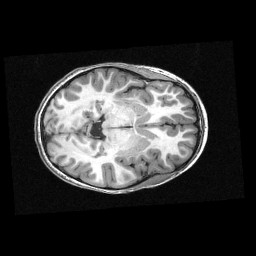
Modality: T1w
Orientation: axial
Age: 12
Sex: female
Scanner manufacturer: siemens
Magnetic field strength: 3 T
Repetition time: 2.3 s
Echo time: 0.00336 s